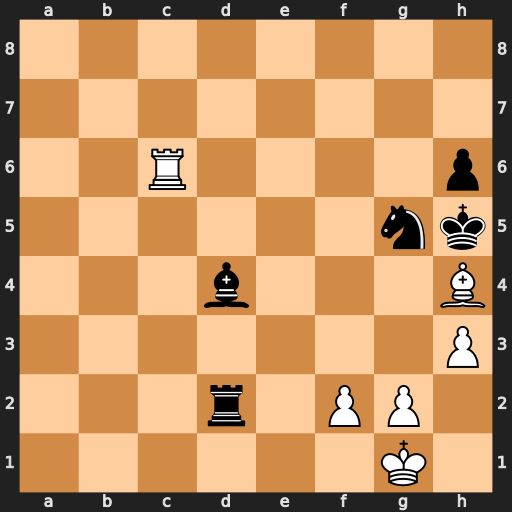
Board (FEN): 8/8/2R4p/6nk/3b3B/7P/3r1PP1/6K1
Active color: w
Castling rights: -
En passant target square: -
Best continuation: g4+ Kxh4 Rxh6#